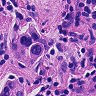
Metastatic tissue present: yes